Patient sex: M
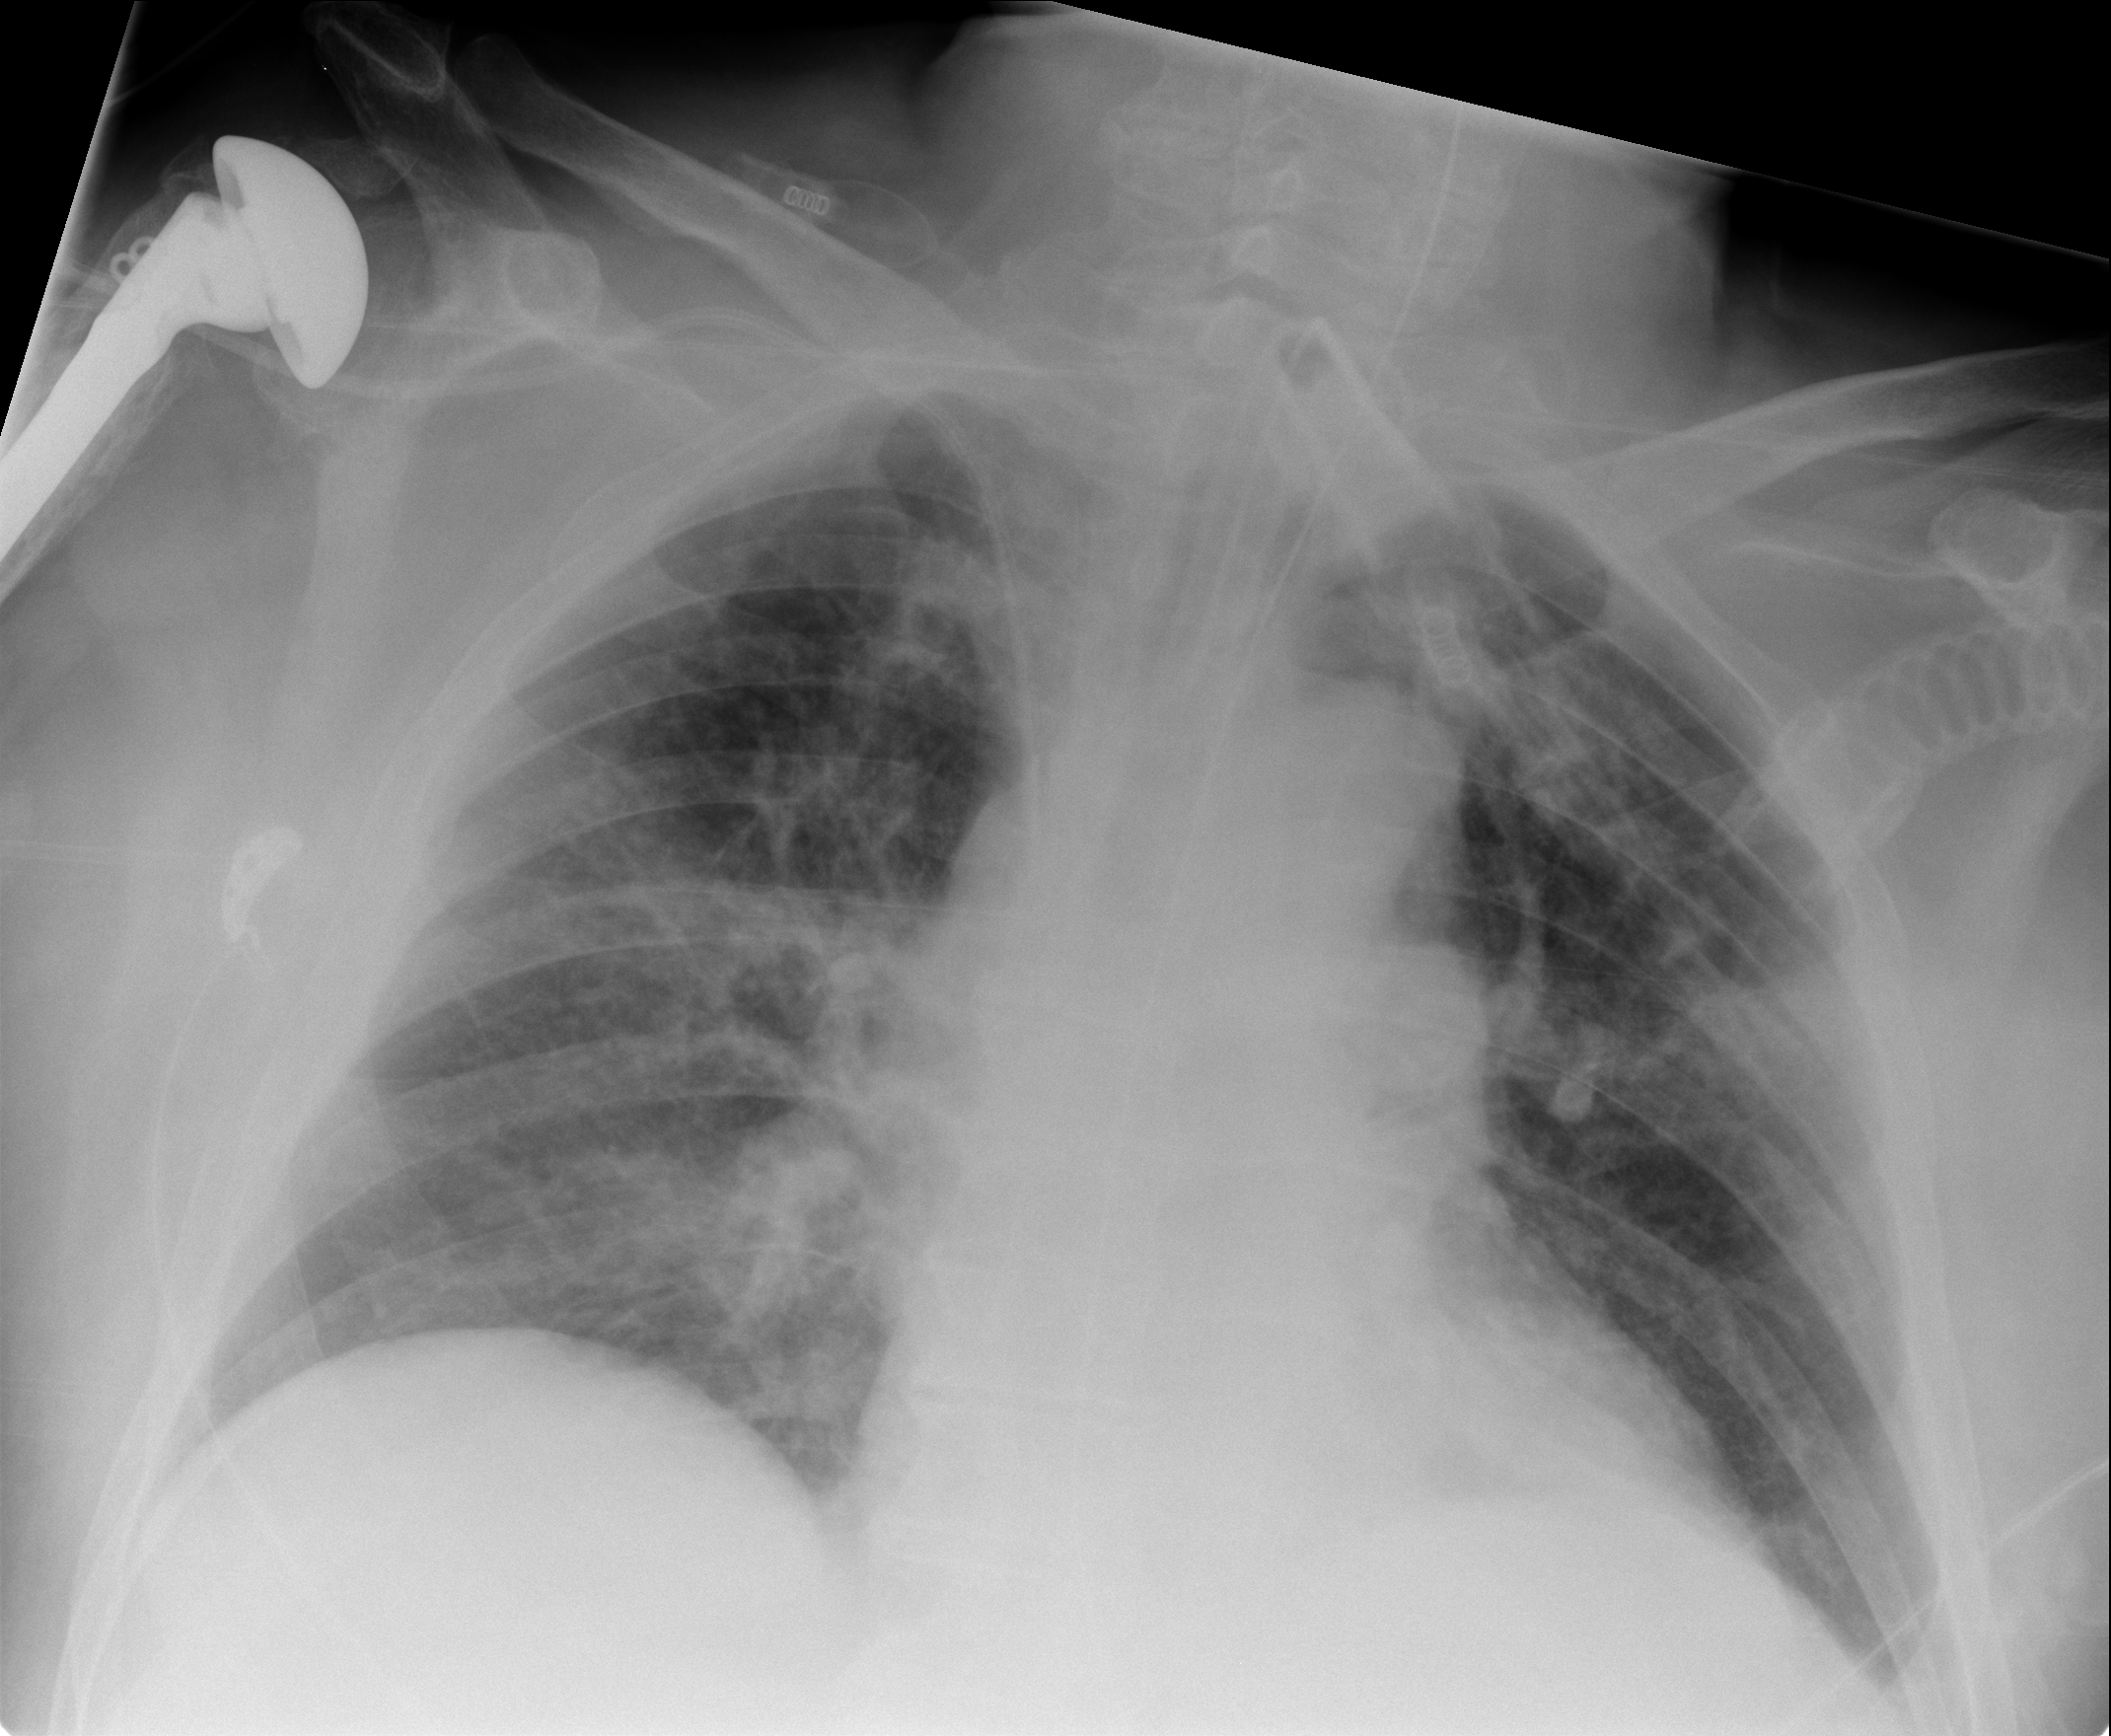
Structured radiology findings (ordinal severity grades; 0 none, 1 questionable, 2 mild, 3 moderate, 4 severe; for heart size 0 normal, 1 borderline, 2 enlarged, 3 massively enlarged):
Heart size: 2
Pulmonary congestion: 2
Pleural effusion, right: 0
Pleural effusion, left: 1
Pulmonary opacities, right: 2
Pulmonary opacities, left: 1
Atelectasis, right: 2
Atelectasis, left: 2